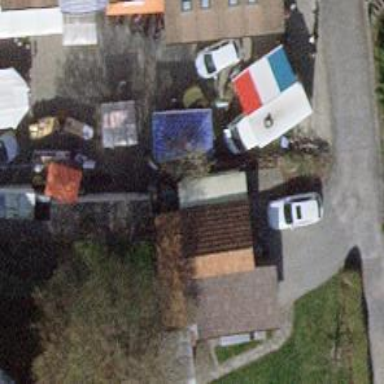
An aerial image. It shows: Garage building.